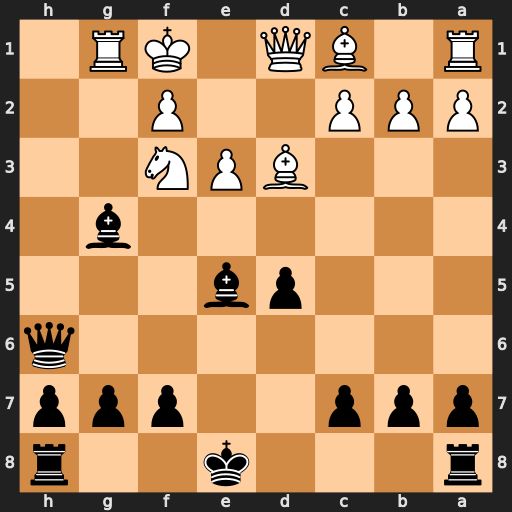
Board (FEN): r3k2r/ppp2ppp/7q/3pb3/6b1/3BPN2/PPP2P2/R1BQ1KR1
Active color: b
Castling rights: kq
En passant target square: -
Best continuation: Qh3+ Ke1 Bxf3